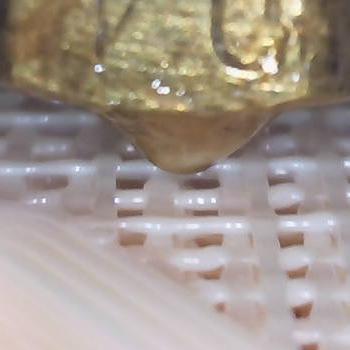
Flow rate: 70%